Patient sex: M
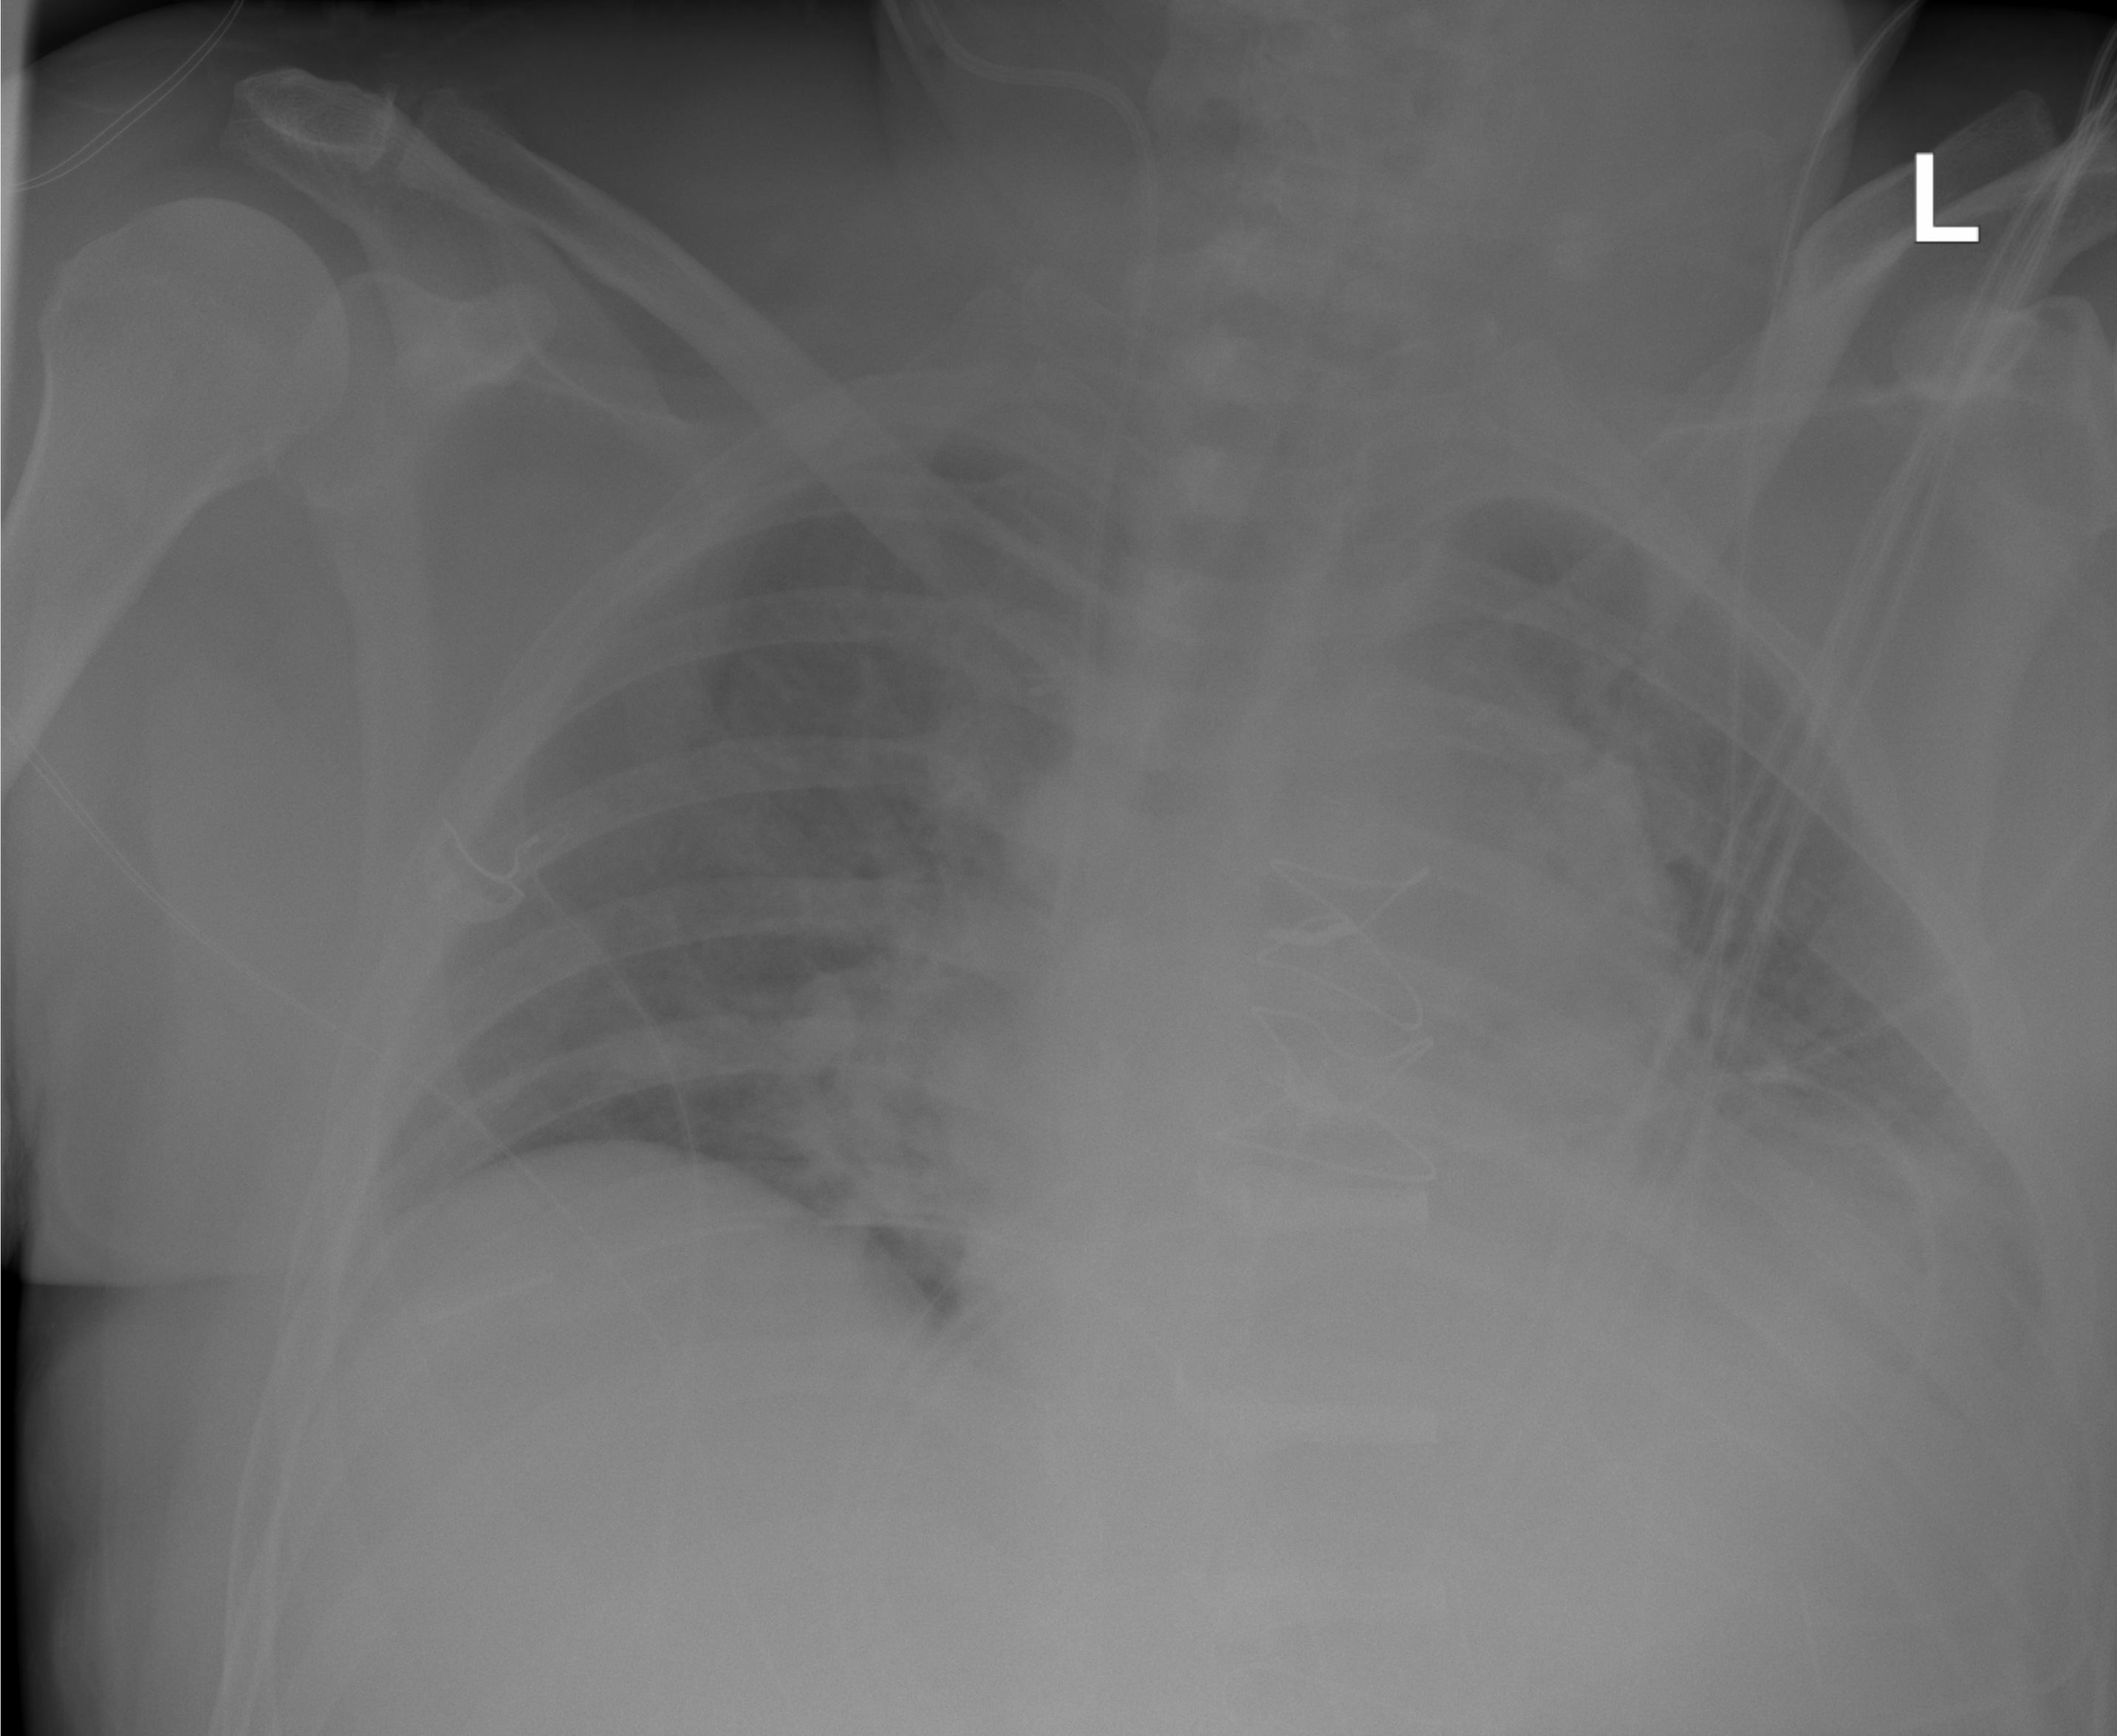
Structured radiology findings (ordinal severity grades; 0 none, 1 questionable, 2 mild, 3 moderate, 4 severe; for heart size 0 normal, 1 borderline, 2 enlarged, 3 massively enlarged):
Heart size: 2
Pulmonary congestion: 2
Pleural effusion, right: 1
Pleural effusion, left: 2
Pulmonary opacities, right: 2
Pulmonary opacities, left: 2
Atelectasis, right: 2
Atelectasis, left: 2